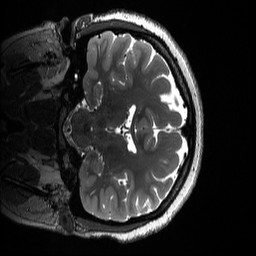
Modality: T2w
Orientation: coronal
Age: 18
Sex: female